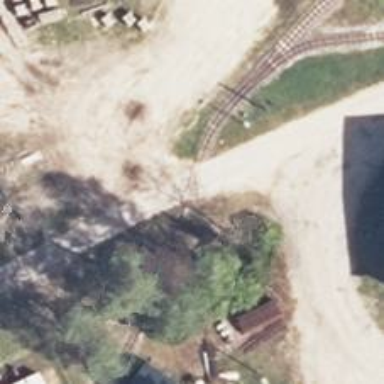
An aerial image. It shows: Preserved narrow gauge railway.